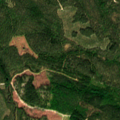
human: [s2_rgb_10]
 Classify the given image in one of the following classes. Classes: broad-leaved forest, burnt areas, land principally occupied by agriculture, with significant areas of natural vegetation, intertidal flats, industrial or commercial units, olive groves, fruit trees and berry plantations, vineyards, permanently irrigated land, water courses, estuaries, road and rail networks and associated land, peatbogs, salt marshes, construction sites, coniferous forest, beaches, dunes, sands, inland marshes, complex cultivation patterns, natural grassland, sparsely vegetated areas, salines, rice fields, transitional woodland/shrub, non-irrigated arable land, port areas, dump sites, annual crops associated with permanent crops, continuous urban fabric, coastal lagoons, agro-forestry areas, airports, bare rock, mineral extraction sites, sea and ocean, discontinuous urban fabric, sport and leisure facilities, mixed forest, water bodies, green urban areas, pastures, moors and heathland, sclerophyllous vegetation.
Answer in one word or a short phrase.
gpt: coniferous forest, transitional woodland/shrub